Question: I use jQuery icons in my asp.net mvc project. Usually I use gray icons but now I would like a white icon for my blue button (see below).

Here is the code I used:
'''
$(".editUser").button({ icons: { primary: "ui-icon-pencil"} });
$(".deleteUser").button({ icons: { primary: "ui-icon-trash"} });
'''
Thanks
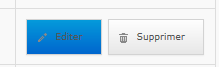
Answer: you can play around with the sprite used on that icon set:
<URL>
Store that sprite somewhere, then reference it in a style sheet you can apply to the blue buttons:
'''
.ui-icon-white {
background-image: url("images/ui-icons_ffffff_256x240.png");
}
'''
Then when you want a white icon set, apply that style:
'''
<span class="ui-icon ui-icon-white ui-icon-pencil"></span>
'''